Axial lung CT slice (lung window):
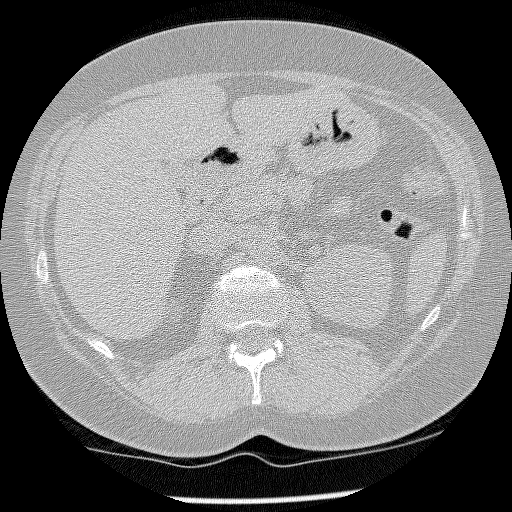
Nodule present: no